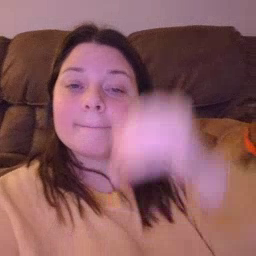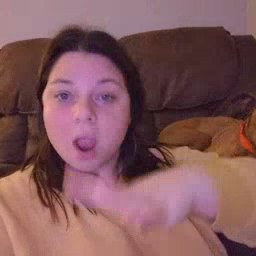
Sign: man